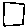
Label: square